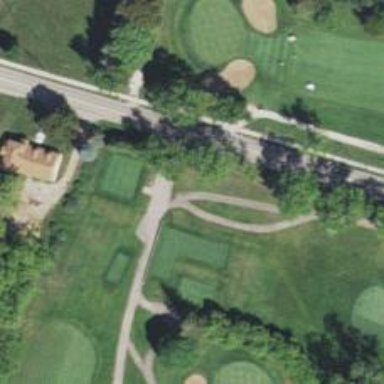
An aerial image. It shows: Service road used as golf cart path.